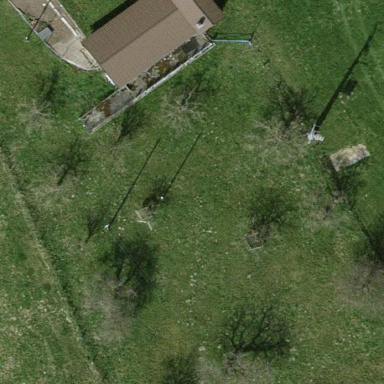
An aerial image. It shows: Garden enclosed by fence.